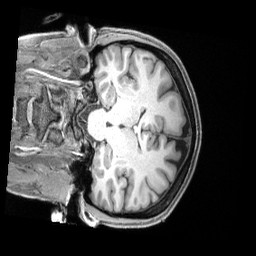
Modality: T1w
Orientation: coronal
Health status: healthy
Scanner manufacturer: siemens
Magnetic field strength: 3 T
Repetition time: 2.4 s
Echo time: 0.00222 s